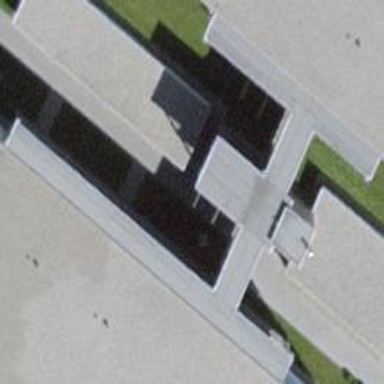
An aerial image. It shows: View of roof of building.